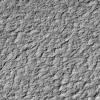
Atmospheric dust classification: not_dusty